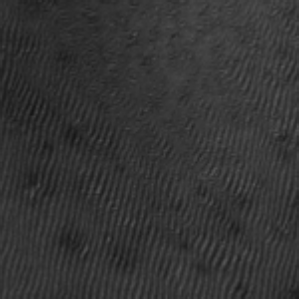
Label: frost